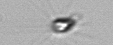
Label: Calciopappus